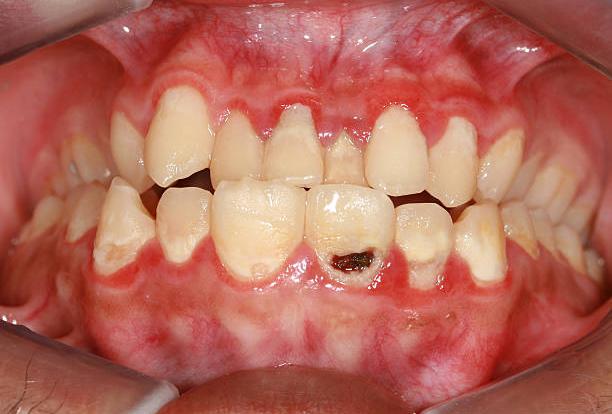
Condition: Gingivitis